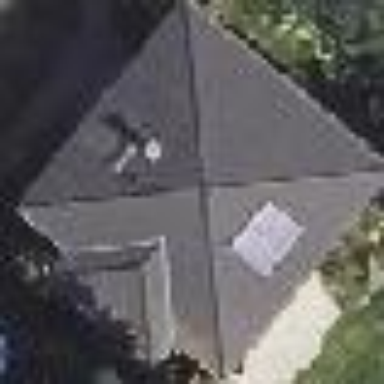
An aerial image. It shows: House with hipped roof.